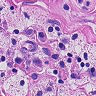
Metastatic tissue present: no